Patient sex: F
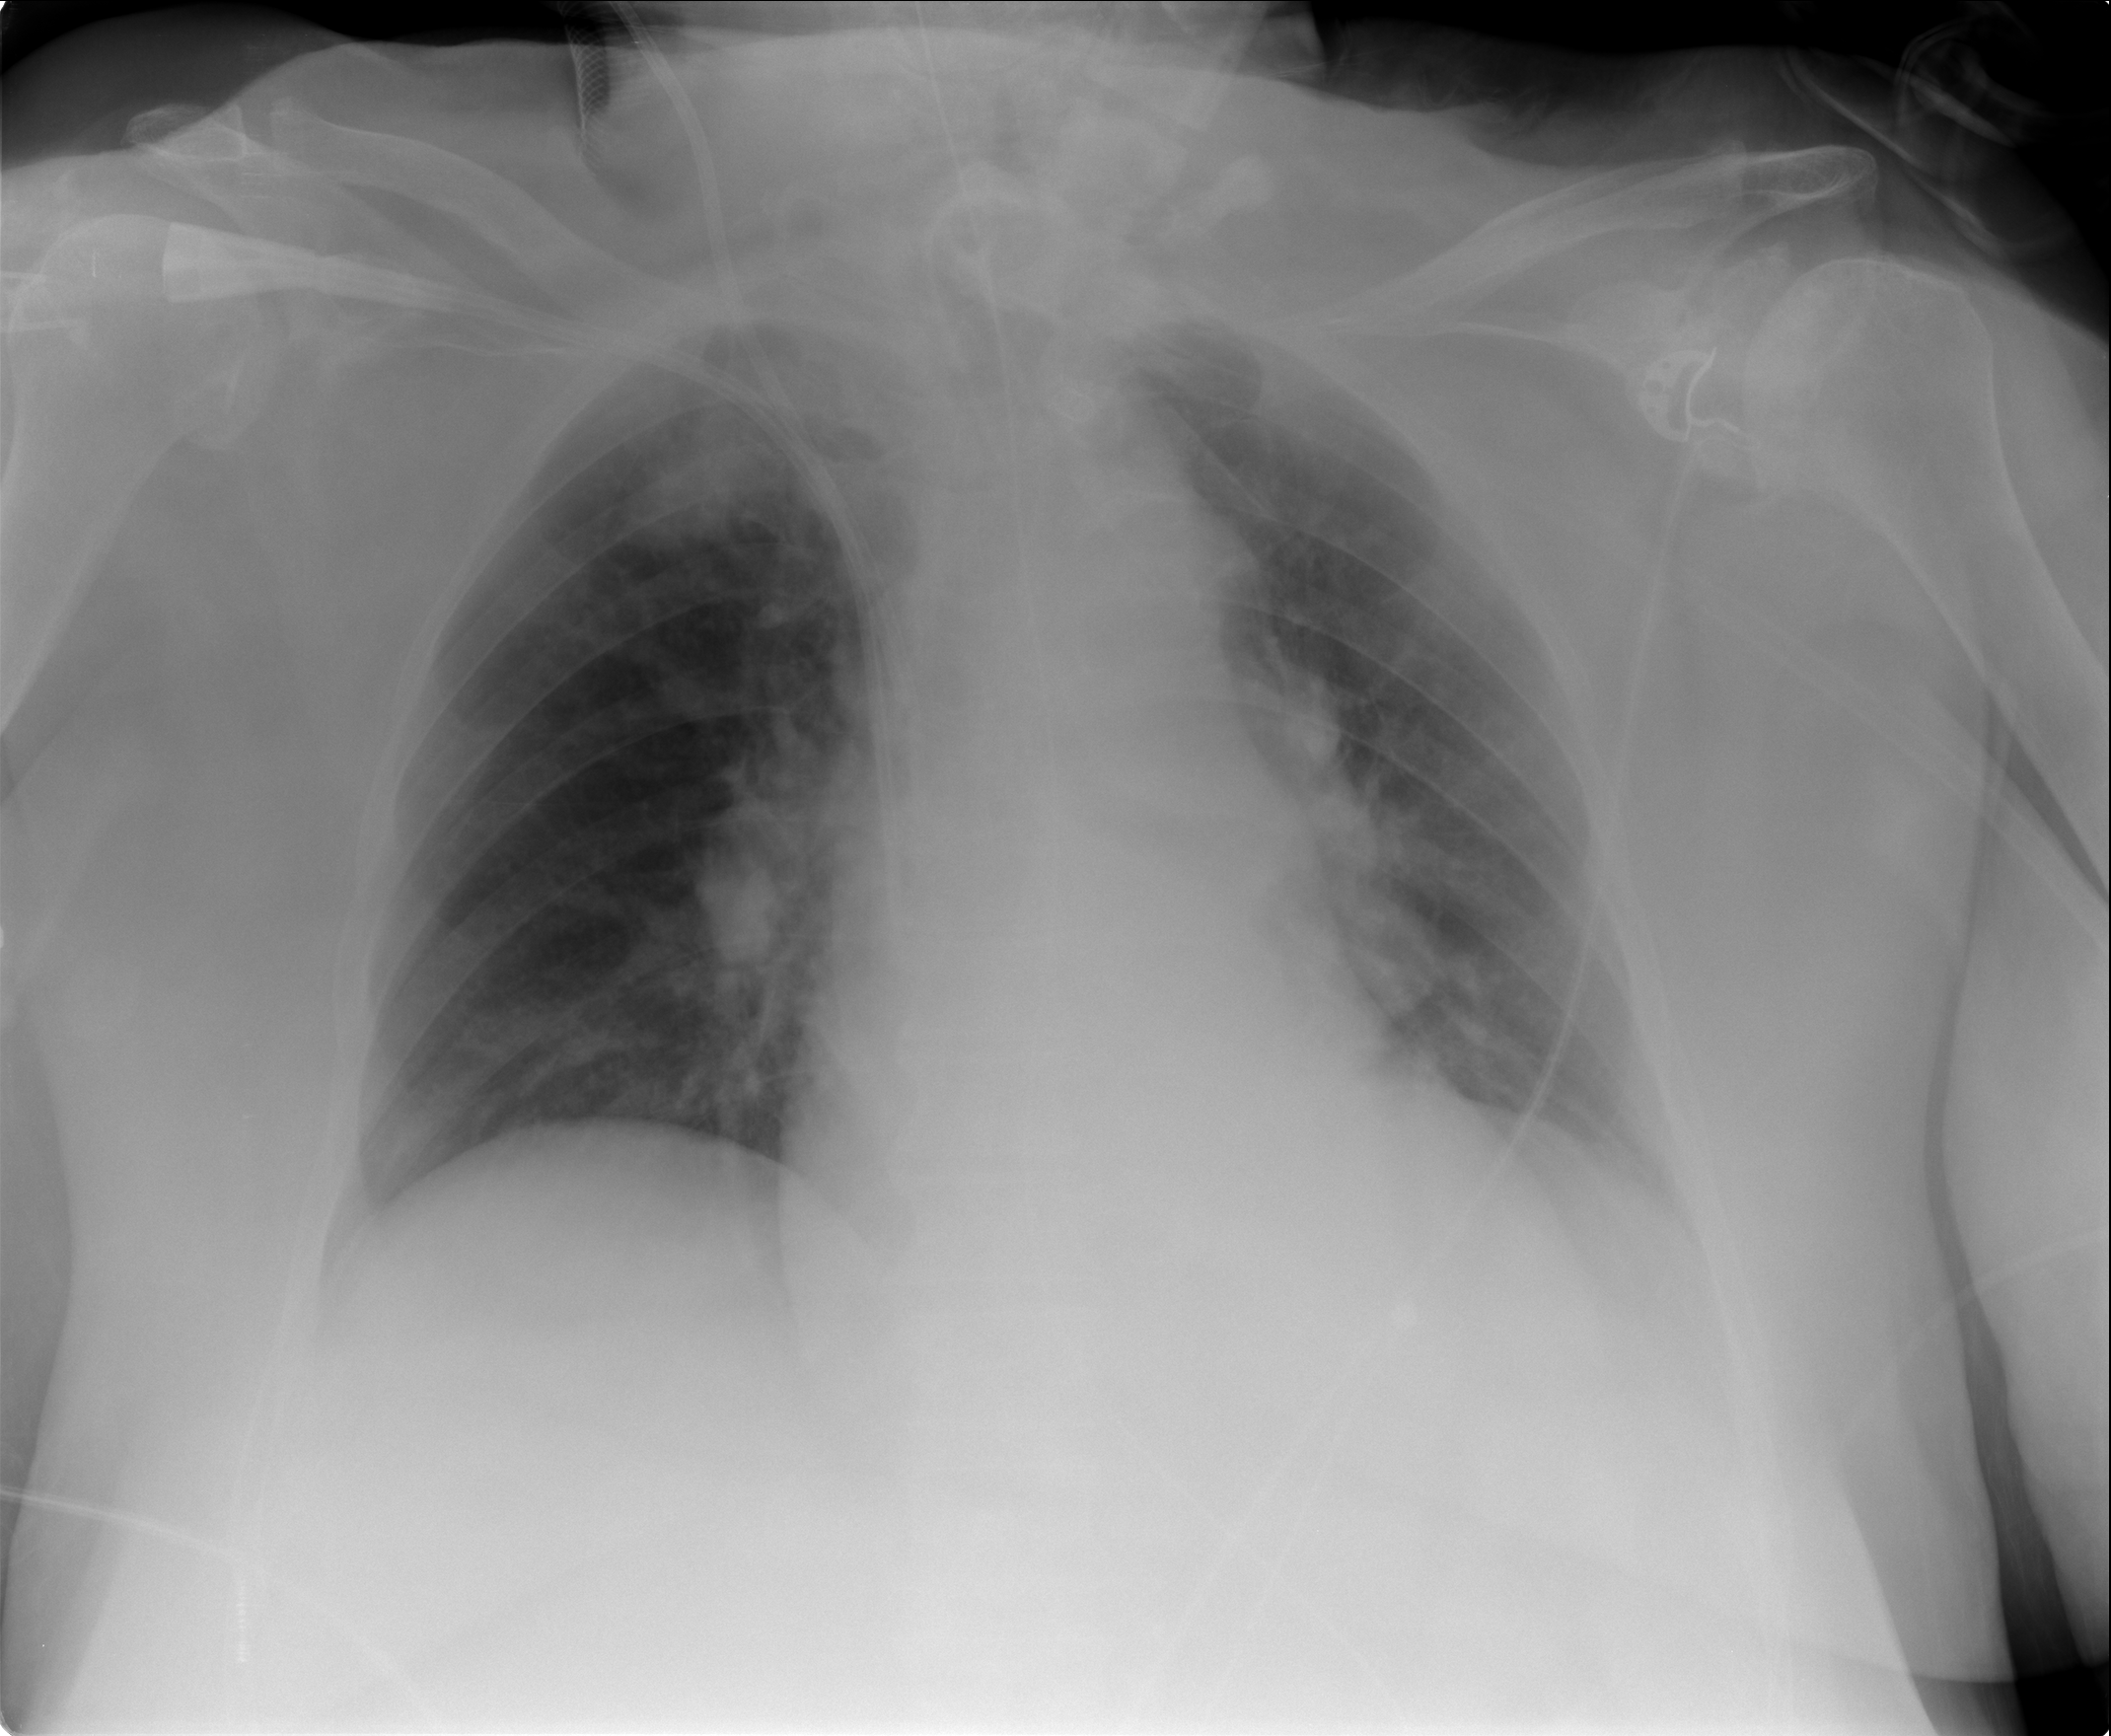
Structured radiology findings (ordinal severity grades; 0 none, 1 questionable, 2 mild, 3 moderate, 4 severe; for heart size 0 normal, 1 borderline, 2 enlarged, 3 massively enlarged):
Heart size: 2
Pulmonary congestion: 1
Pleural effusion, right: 2
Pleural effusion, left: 2
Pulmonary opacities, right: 2
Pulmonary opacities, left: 1
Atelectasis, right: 2
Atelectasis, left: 2